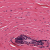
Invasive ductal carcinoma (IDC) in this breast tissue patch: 0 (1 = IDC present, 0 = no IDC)